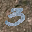
Label: 3